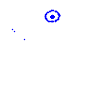
Particle: proton